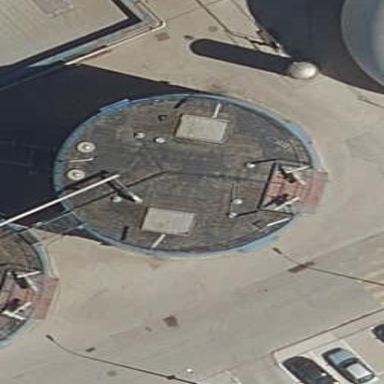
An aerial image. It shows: Building with storage tank.